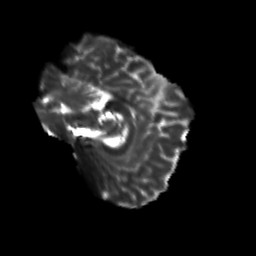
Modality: T2w
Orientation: sagittal
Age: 23
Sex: male
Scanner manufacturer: siemens
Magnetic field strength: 3 T
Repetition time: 3.5 s
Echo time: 0.125 s